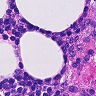
Metastatic tissue present: no